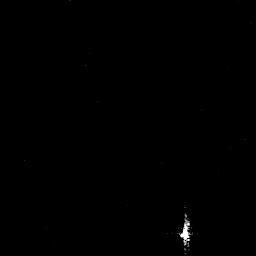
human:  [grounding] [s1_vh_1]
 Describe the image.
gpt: In the satellite image, there is  <ref>1 small ship </ref> <box>[[70, 85, 74, 95, 0]]</box> located at bottom right.